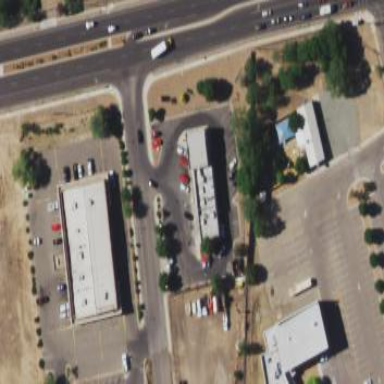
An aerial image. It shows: Fast-food establishment located in religious area.